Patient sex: F
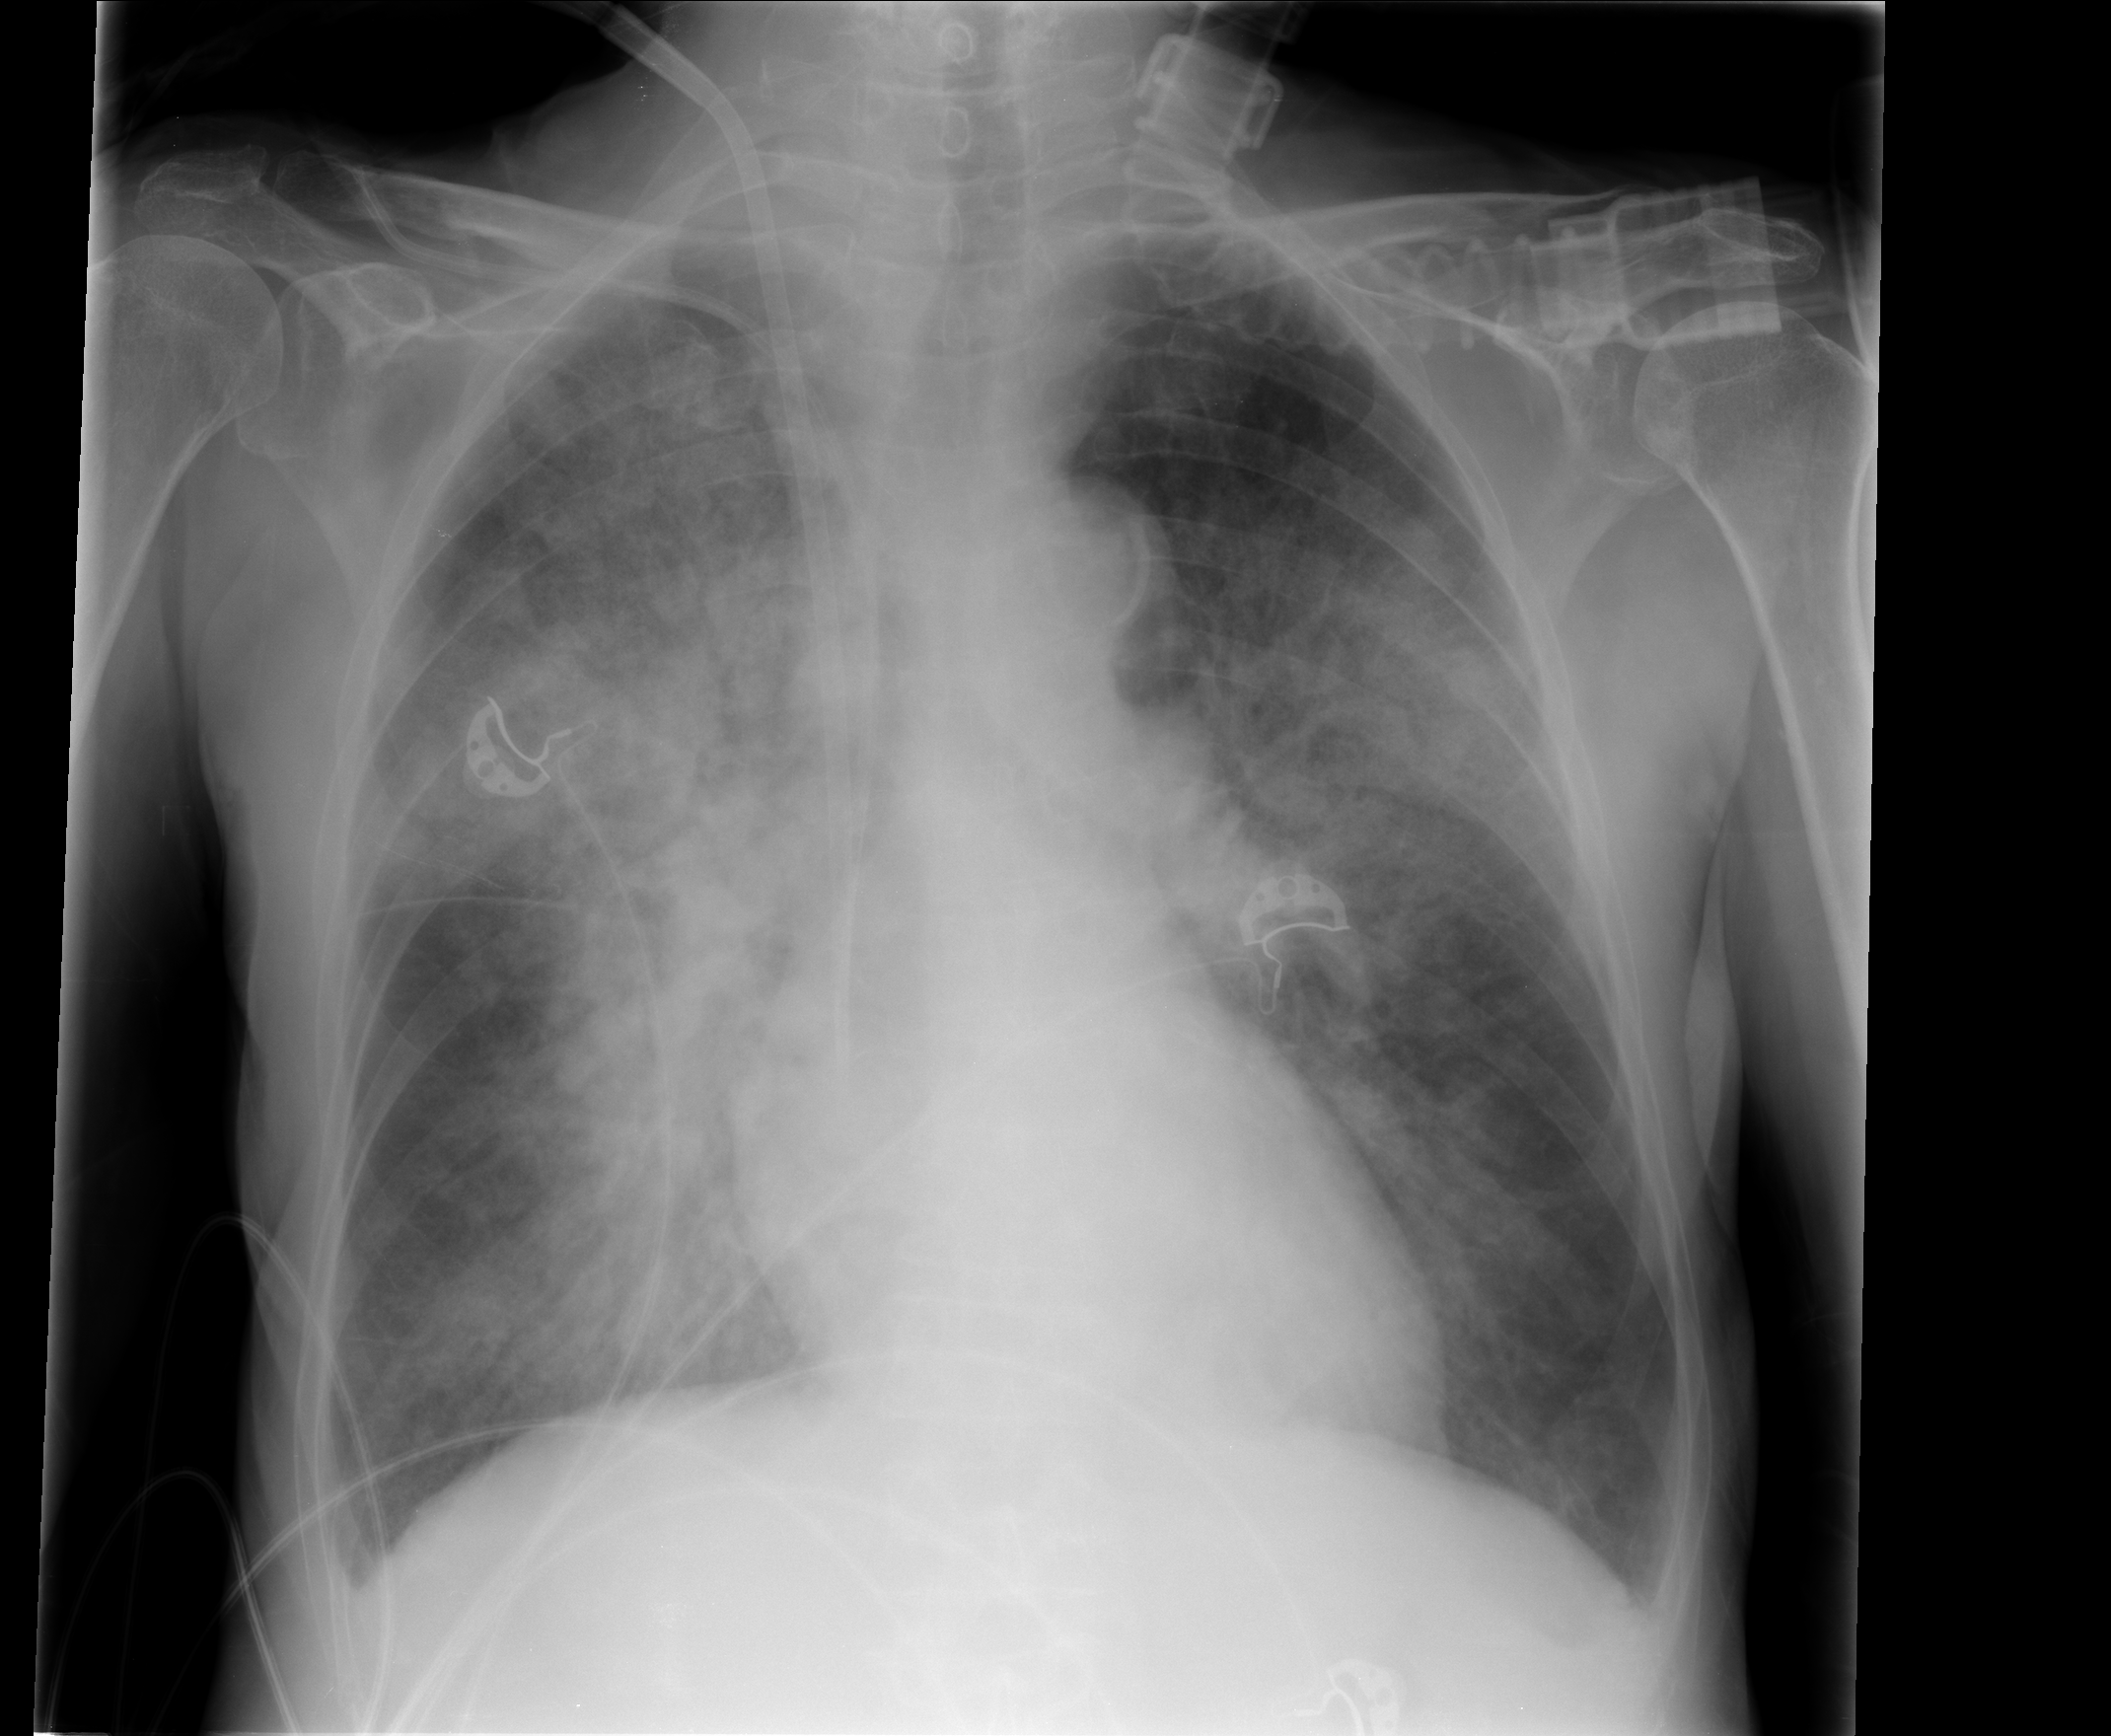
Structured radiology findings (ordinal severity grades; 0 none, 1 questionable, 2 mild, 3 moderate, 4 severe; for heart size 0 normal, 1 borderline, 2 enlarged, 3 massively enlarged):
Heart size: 0
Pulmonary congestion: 0
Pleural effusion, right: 0
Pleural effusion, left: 0
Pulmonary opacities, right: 3
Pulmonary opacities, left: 2
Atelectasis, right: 2
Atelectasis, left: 1